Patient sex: M
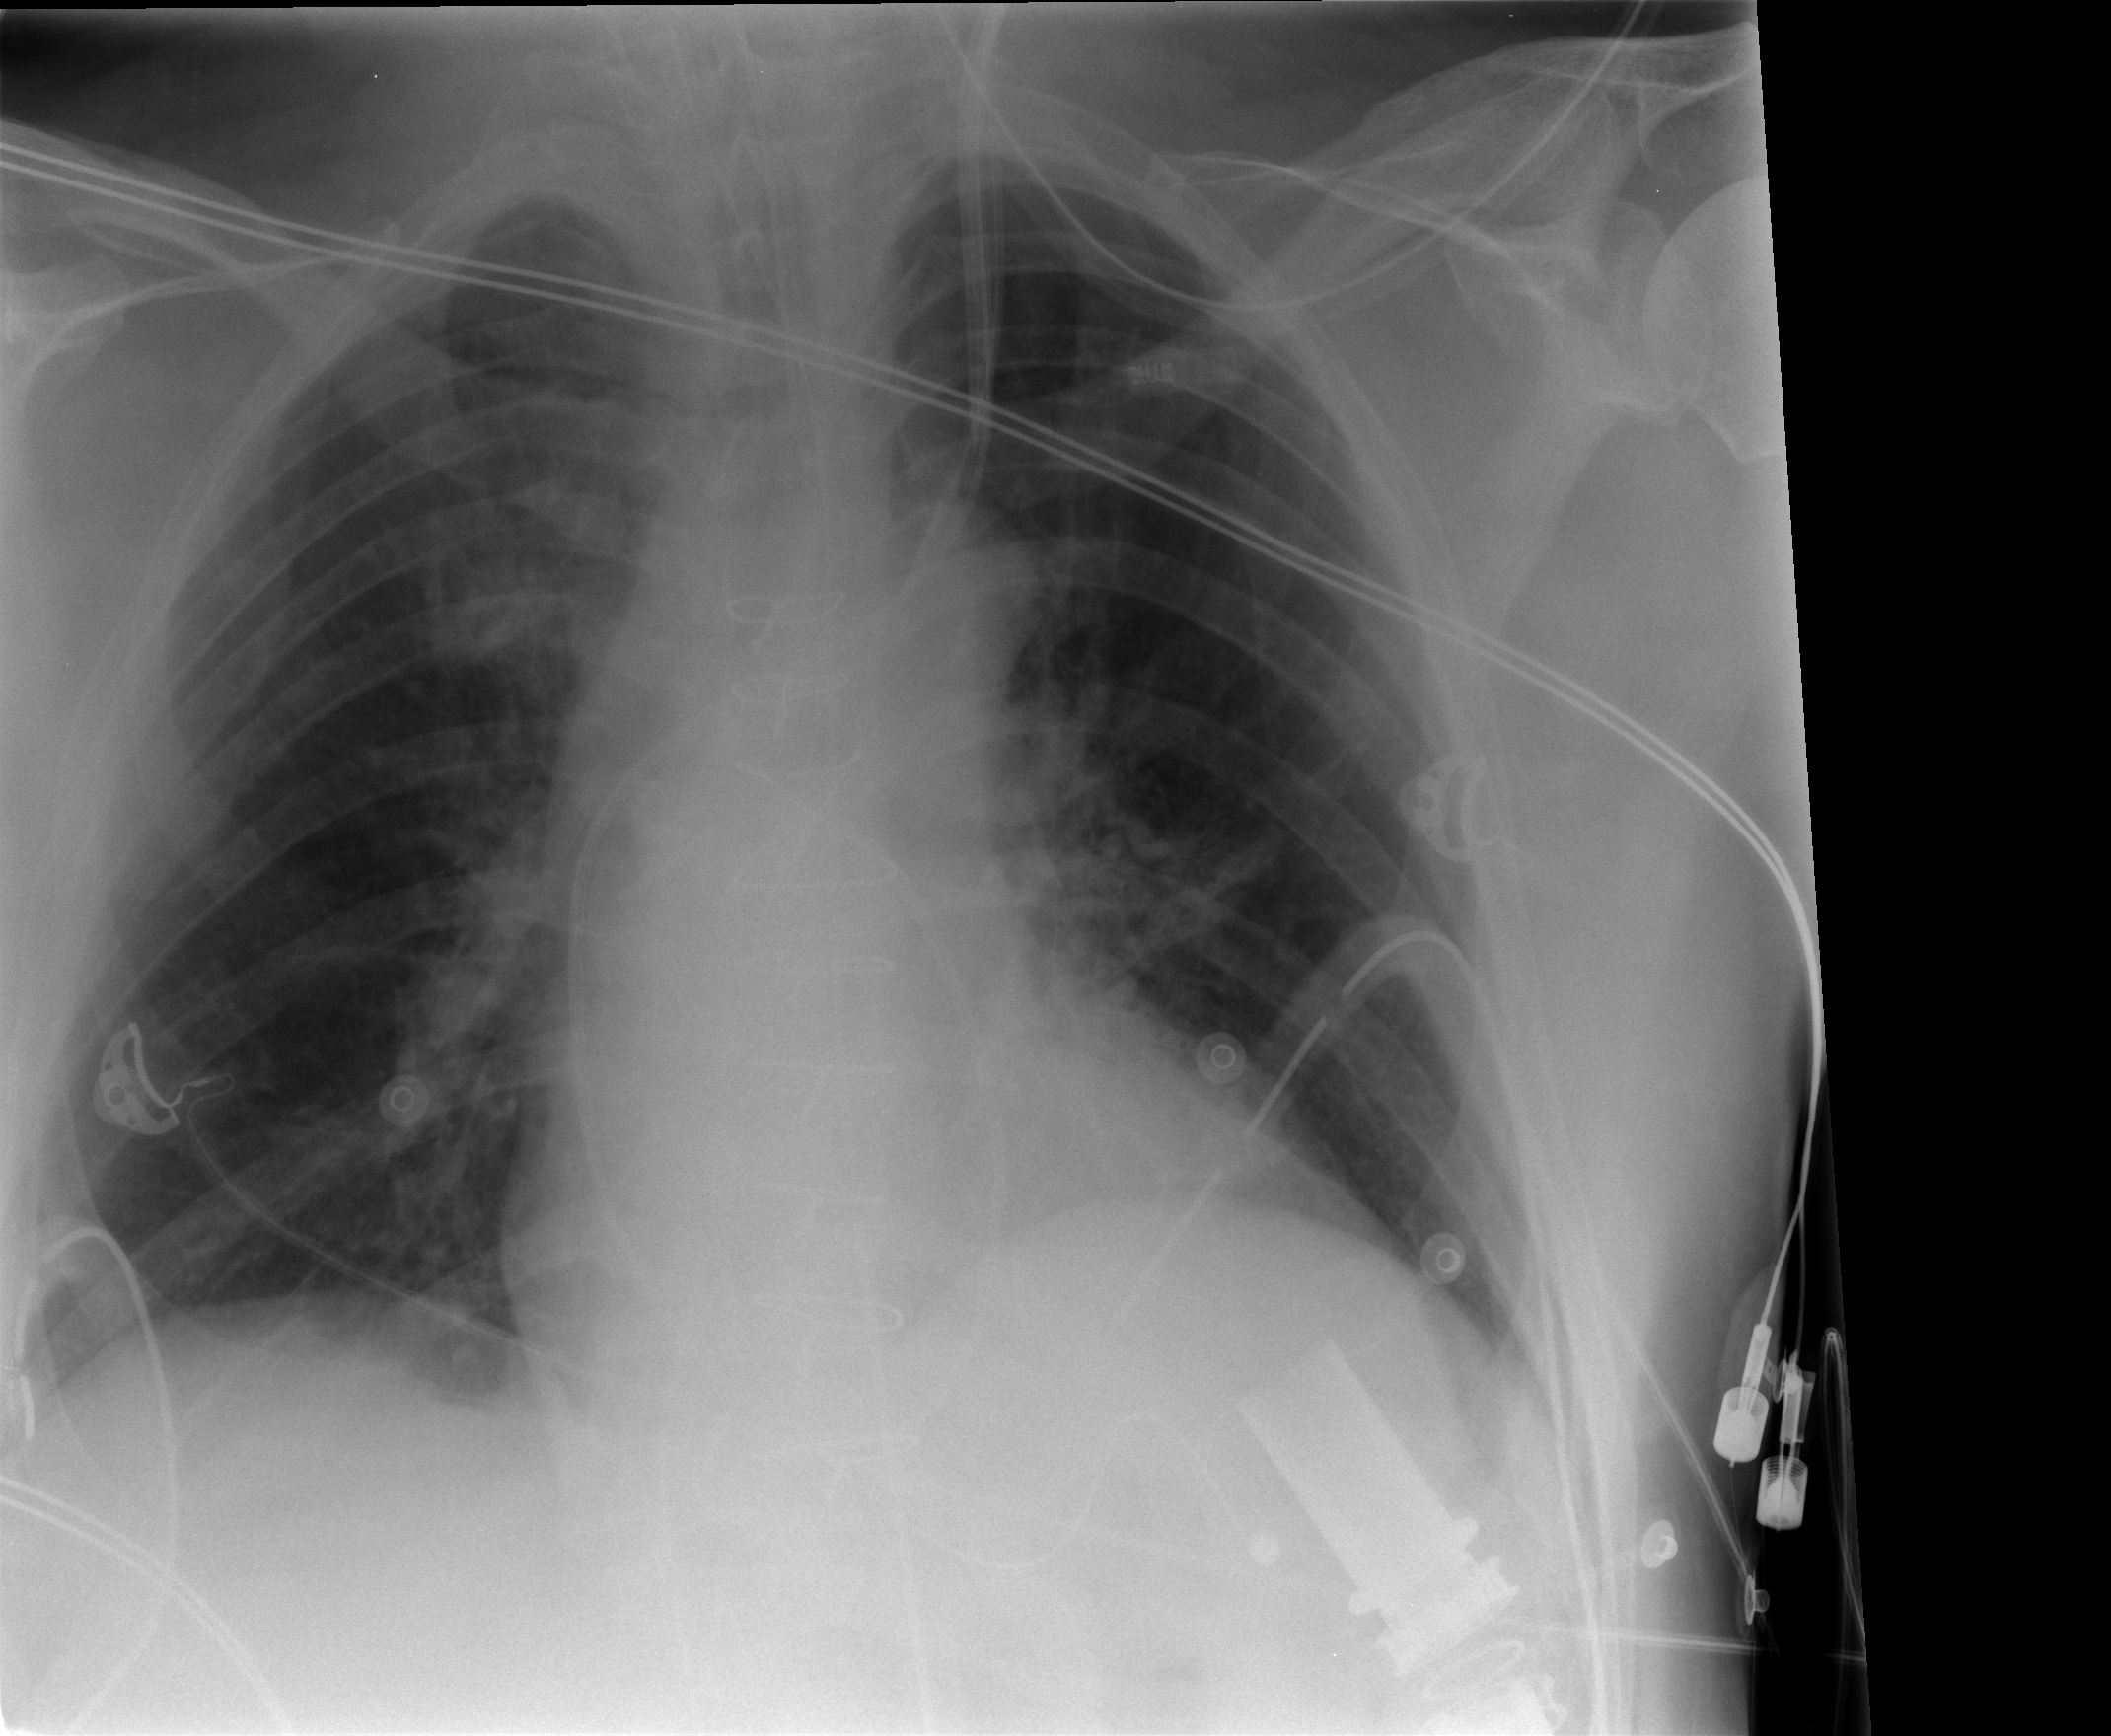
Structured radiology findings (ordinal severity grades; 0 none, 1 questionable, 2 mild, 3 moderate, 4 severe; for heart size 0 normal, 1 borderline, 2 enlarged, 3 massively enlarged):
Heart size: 1
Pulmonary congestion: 1
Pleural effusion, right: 0
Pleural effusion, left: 0
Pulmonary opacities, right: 0
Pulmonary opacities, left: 0
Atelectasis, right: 1
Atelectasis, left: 1